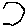
Label: hexagon